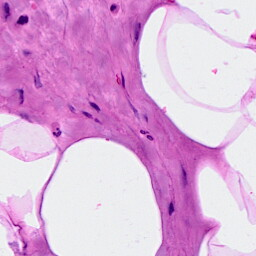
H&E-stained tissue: Breast